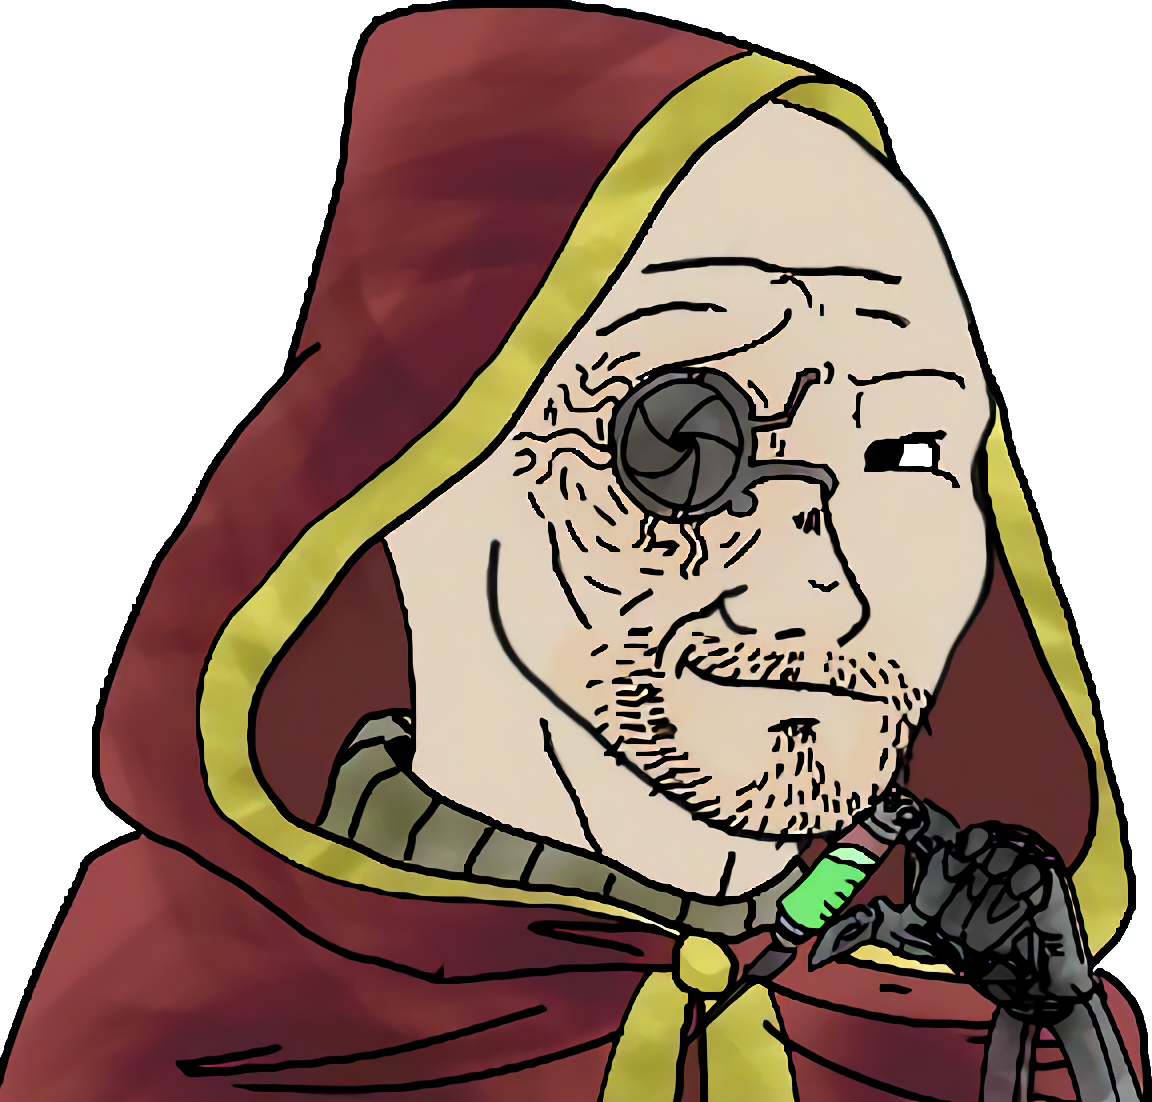
Label: 5_Smugjak